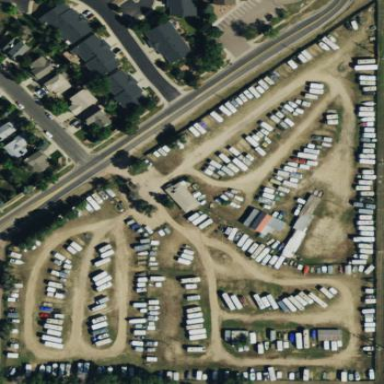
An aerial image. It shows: Storage rental shop.